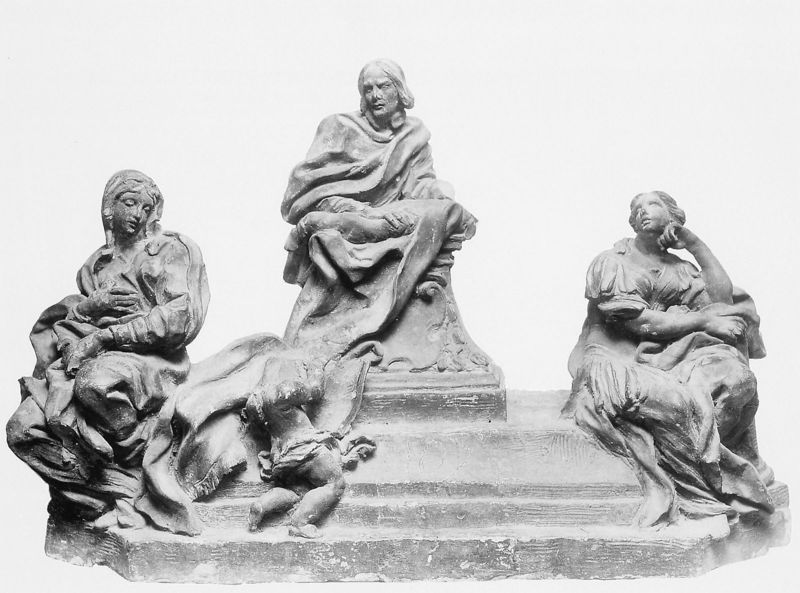
Titel: Grabmal für Kardinal Agostino Favoritti (verst. 1682), Bozzetto
Künstler: Filippo Carcani
Institution: Rom, Museo di Palazzo Venezia
Schlagwörter: hand, mann, frauen, menschen, sitzen, frau, kleid, kleider, stützen, blick, haube, gesichter, falten, gesicht, sockel, stein, steine, gewand, haare, stoff, drei, gewänder, kind, blatt, engel, skulptur, ton, figuren, treppe, kissen, büste, ornamente, stufen, bildhauerei, faltenwurf, plastik, denker, statuen, pieta, schriftrolle, maria, plinte, ruhend, beschädigt, abgewand, pietqa, dtei6, erfrauen